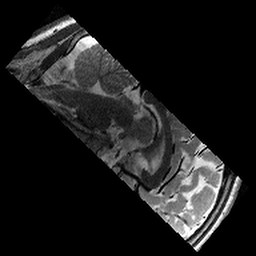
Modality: T2w
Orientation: sagittal
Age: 10
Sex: male
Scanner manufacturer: siemens
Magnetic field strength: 3 T
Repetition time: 9.23 s
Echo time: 0.067 s